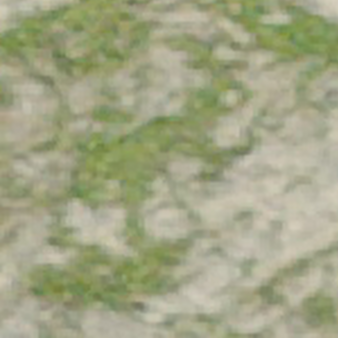
Label: other